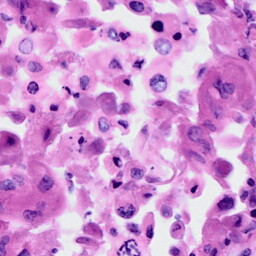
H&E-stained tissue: Cervix